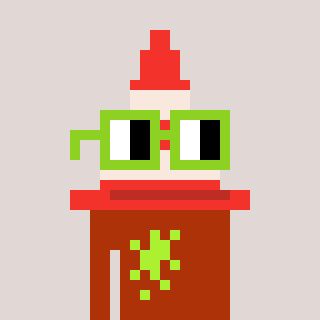
a pixel art character with square light green glasses, a cone-shaped head and a hotbrown-colored body on a warm background